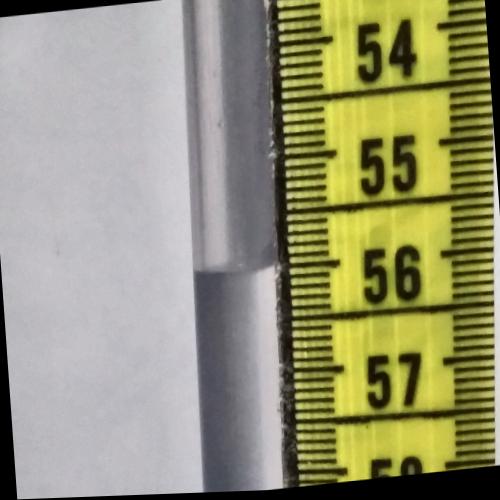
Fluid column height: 56.0 cm